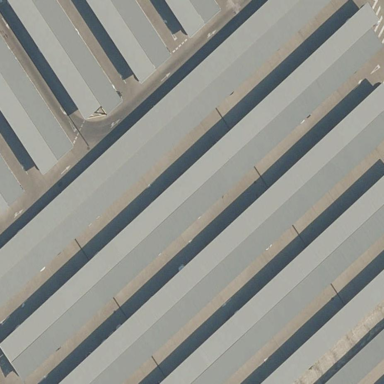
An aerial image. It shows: Carport building.